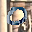
Label: 0